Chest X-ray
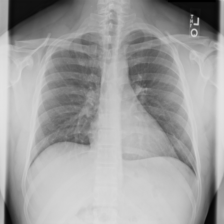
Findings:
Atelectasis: negative
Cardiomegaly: negative
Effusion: negative
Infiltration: negative
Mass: negative
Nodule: negative
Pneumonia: negative
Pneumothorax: negative
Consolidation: negative
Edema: negative
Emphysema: negative
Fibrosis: negative
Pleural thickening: negative
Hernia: negative